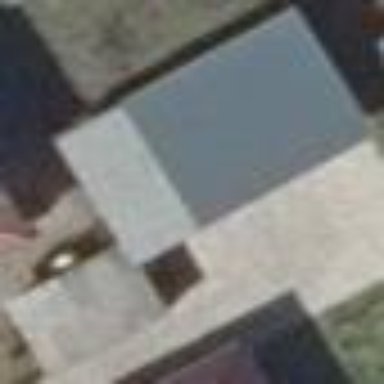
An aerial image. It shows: Shed.